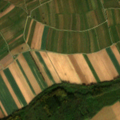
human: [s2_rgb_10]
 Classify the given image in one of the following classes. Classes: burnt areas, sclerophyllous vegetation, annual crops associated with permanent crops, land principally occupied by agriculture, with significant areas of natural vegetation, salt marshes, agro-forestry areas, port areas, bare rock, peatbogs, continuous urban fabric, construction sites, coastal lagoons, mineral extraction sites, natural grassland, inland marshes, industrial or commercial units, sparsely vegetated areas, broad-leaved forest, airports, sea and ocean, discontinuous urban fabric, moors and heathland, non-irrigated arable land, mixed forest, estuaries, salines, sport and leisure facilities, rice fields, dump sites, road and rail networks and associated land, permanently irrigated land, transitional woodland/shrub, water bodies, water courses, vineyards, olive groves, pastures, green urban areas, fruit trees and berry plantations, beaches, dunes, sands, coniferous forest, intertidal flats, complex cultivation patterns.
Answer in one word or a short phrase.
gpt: non-irrigated arable land, vineyards, broad-leaved forest